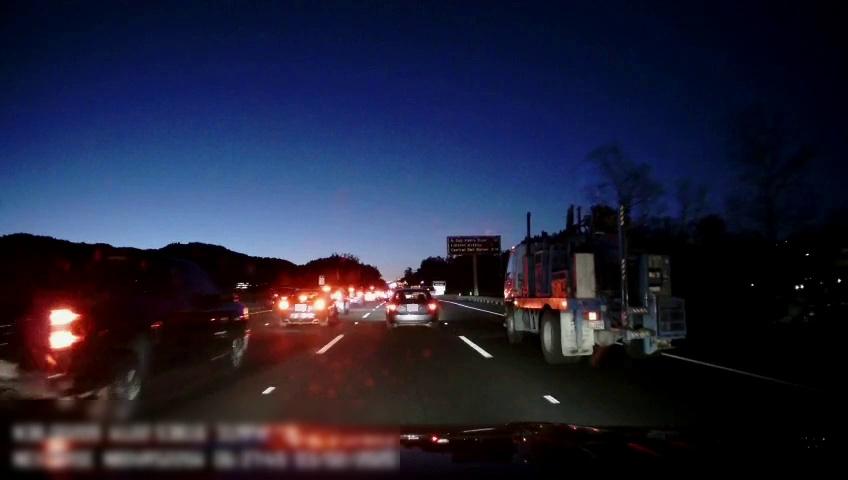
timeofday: Night
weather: Other
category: Drivable Space
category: Vehicles | Other LV
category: Vehicles | Truck
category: Vehicles | Car
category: Vehicles | Car
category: Vehicles | Truck
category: Vehicles | Car
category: Vehicles | Car
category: Lanes | Alternate Lane
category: Lanes | Current Lane
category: Lanes | Current Lane
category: Lanes | Alternate Lane
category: Lanes | Alternate Lane
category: Traffic | Signs